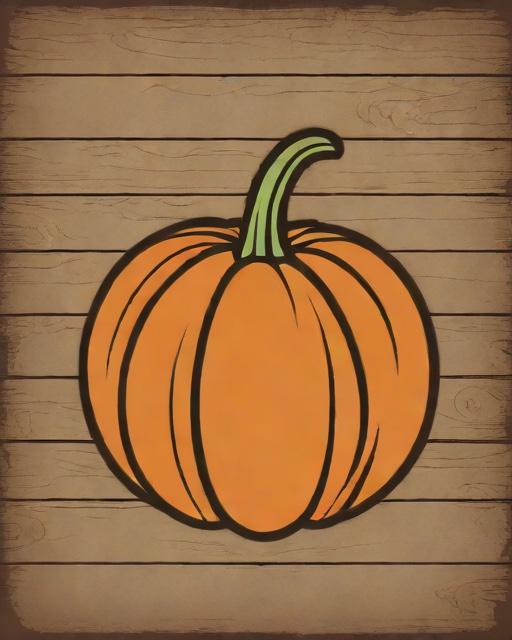
Category: Autumn